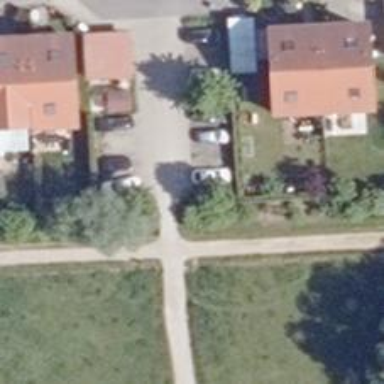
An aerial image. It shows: Residential road without sidewalk.